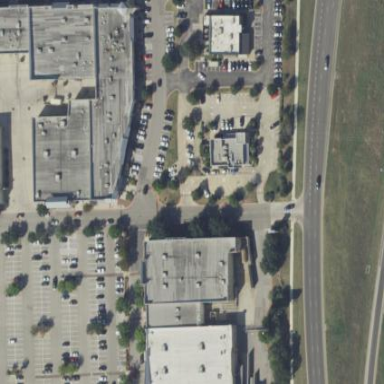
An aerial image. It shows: Retail building.